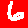
Digit: 6